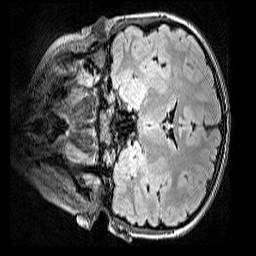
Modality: FLAIR
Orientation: coronal
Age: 9
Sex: male
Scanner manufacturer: siemens
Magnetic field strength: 3 T
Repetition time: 5 s
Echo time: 0.388 s